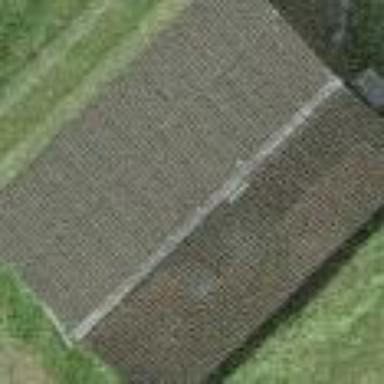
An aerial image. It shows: Shed building.